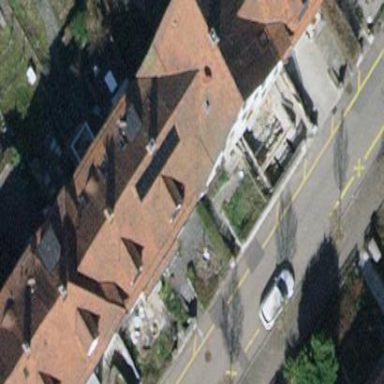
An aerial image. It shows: Building with tiled roof.